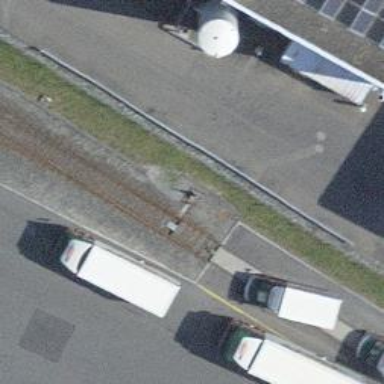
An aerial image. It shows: Railway switch.